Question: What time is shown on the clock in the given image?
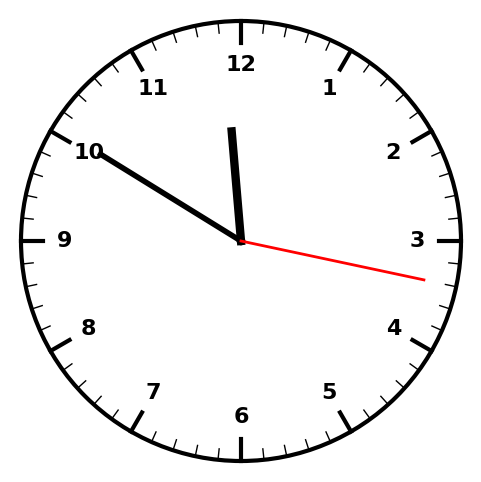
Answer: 11:50:17